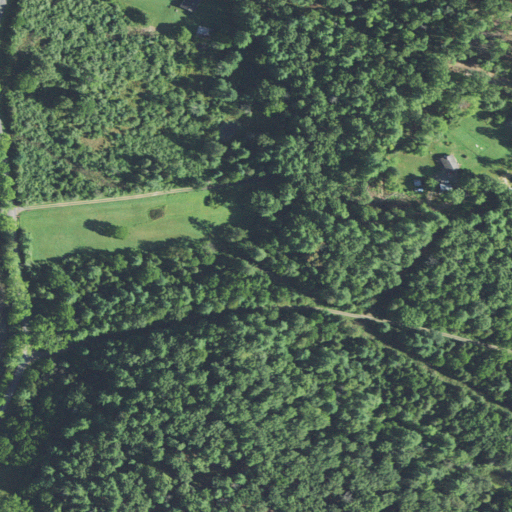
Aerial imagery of valley in Virginia named Nelson Draft containing mixed forest, pasture, open development, evergreen forest, deciduous forest, low intensity development, shrub, and grassland